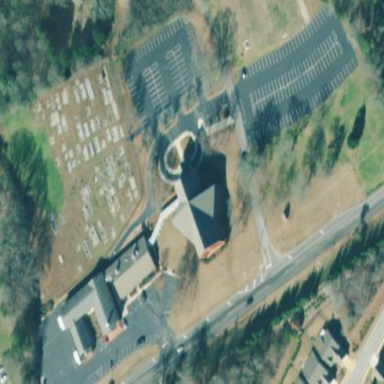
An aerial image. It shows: Cemetery.